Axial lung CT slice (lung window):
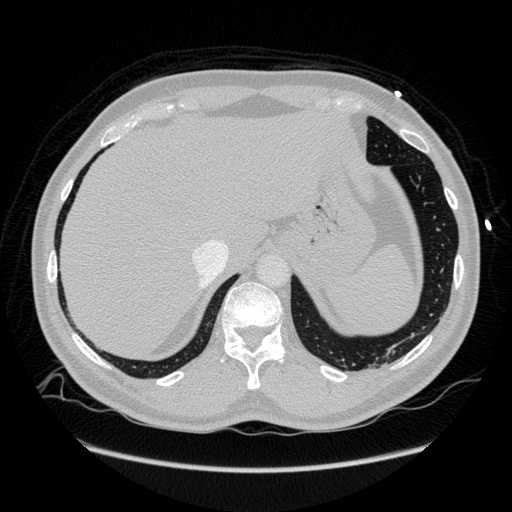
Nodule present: no